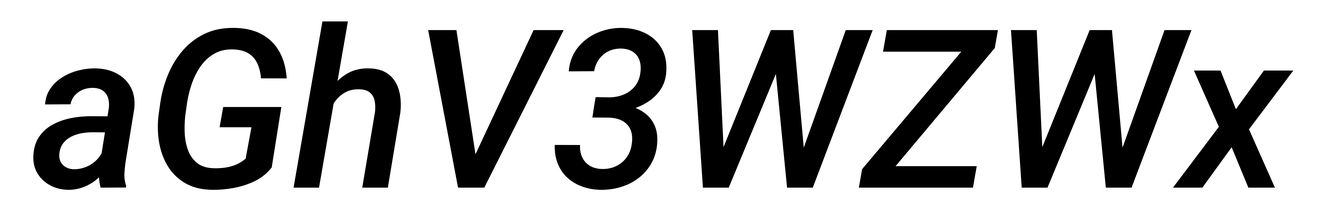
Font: Roboto-Italic_Medium_Italic